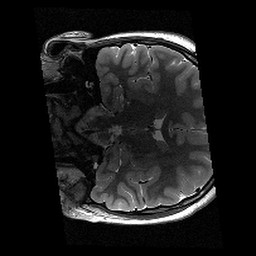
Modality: T2w
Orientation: coronal
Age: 10
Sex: female
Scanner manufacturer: siemens
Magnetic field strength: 3 T
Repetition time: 9.23 s
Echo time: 0.067 s